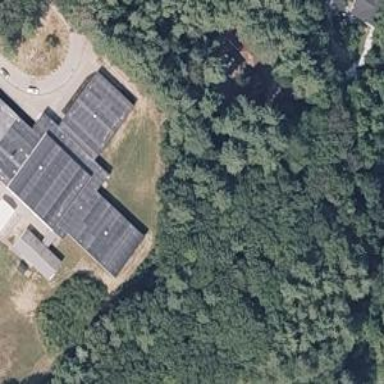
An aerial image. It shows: School building.